Question: I have been looking at my app's memory usage. And here's what I see in MAT.

According to the famous google io video, android's main resources are fine to have. But isn't 7.5 MB too much? And what is the remainder?
My app uses almost 35MB large heap and almost 30MB of it is almost always full. GC_CONCURRENT logs almost always show as 9% free or 7% free. Is that normal? Or am I having memory leak somewhere?
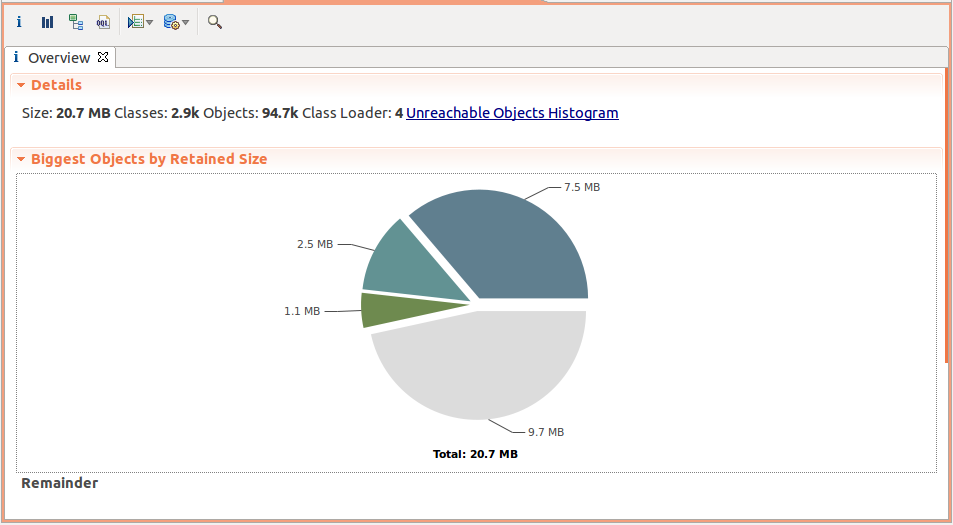
Answer: Please, read what is <URL> So, the easiest way to see if you have problems with memory - to use your app for long time and see if allocated memory increases or not. If there is always X Mb - and not increasing - it's OK, even if X is quite big.